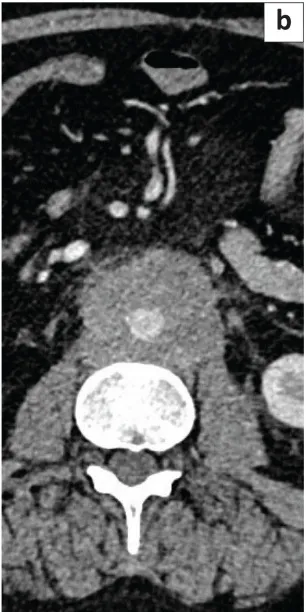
Axial. Sections of the contrast-enhanced CT abdomen of case 2 demonstrate a fibrotic soft tissue cuff encasing the abdominal aorta with no definite luminal effacement of the aorta.
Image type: radiology (ct)